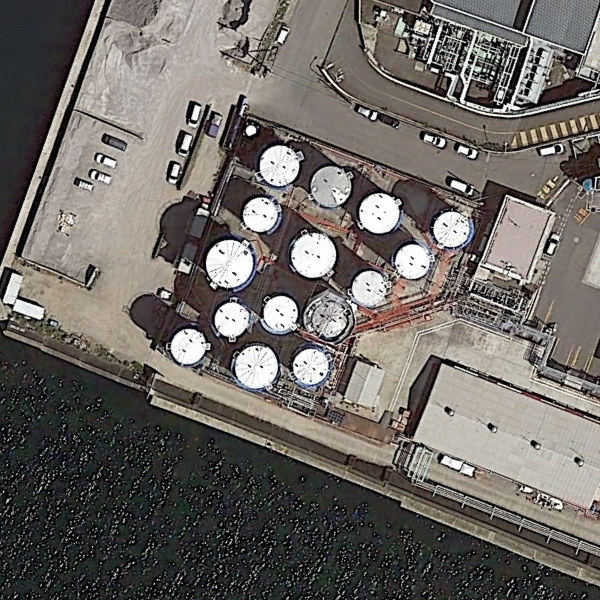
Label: StorageTanks